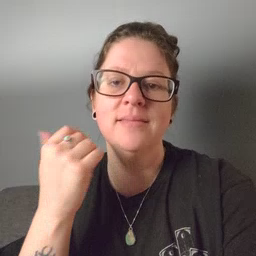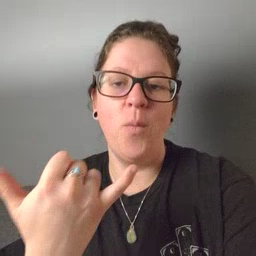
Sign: now